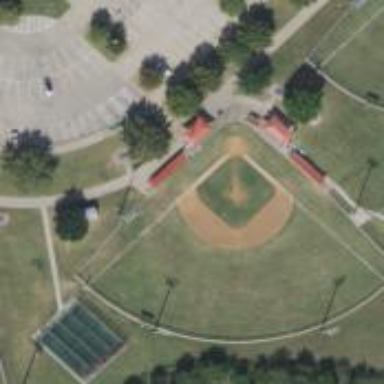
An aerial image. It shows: Baseball pitch for leisure land.